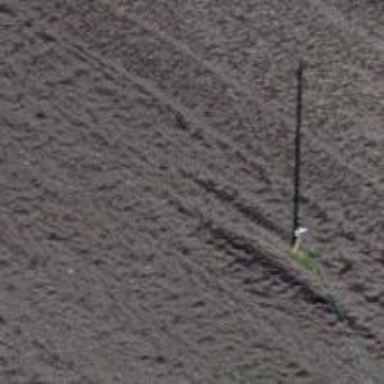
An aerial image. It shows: Power pole.